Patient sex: M
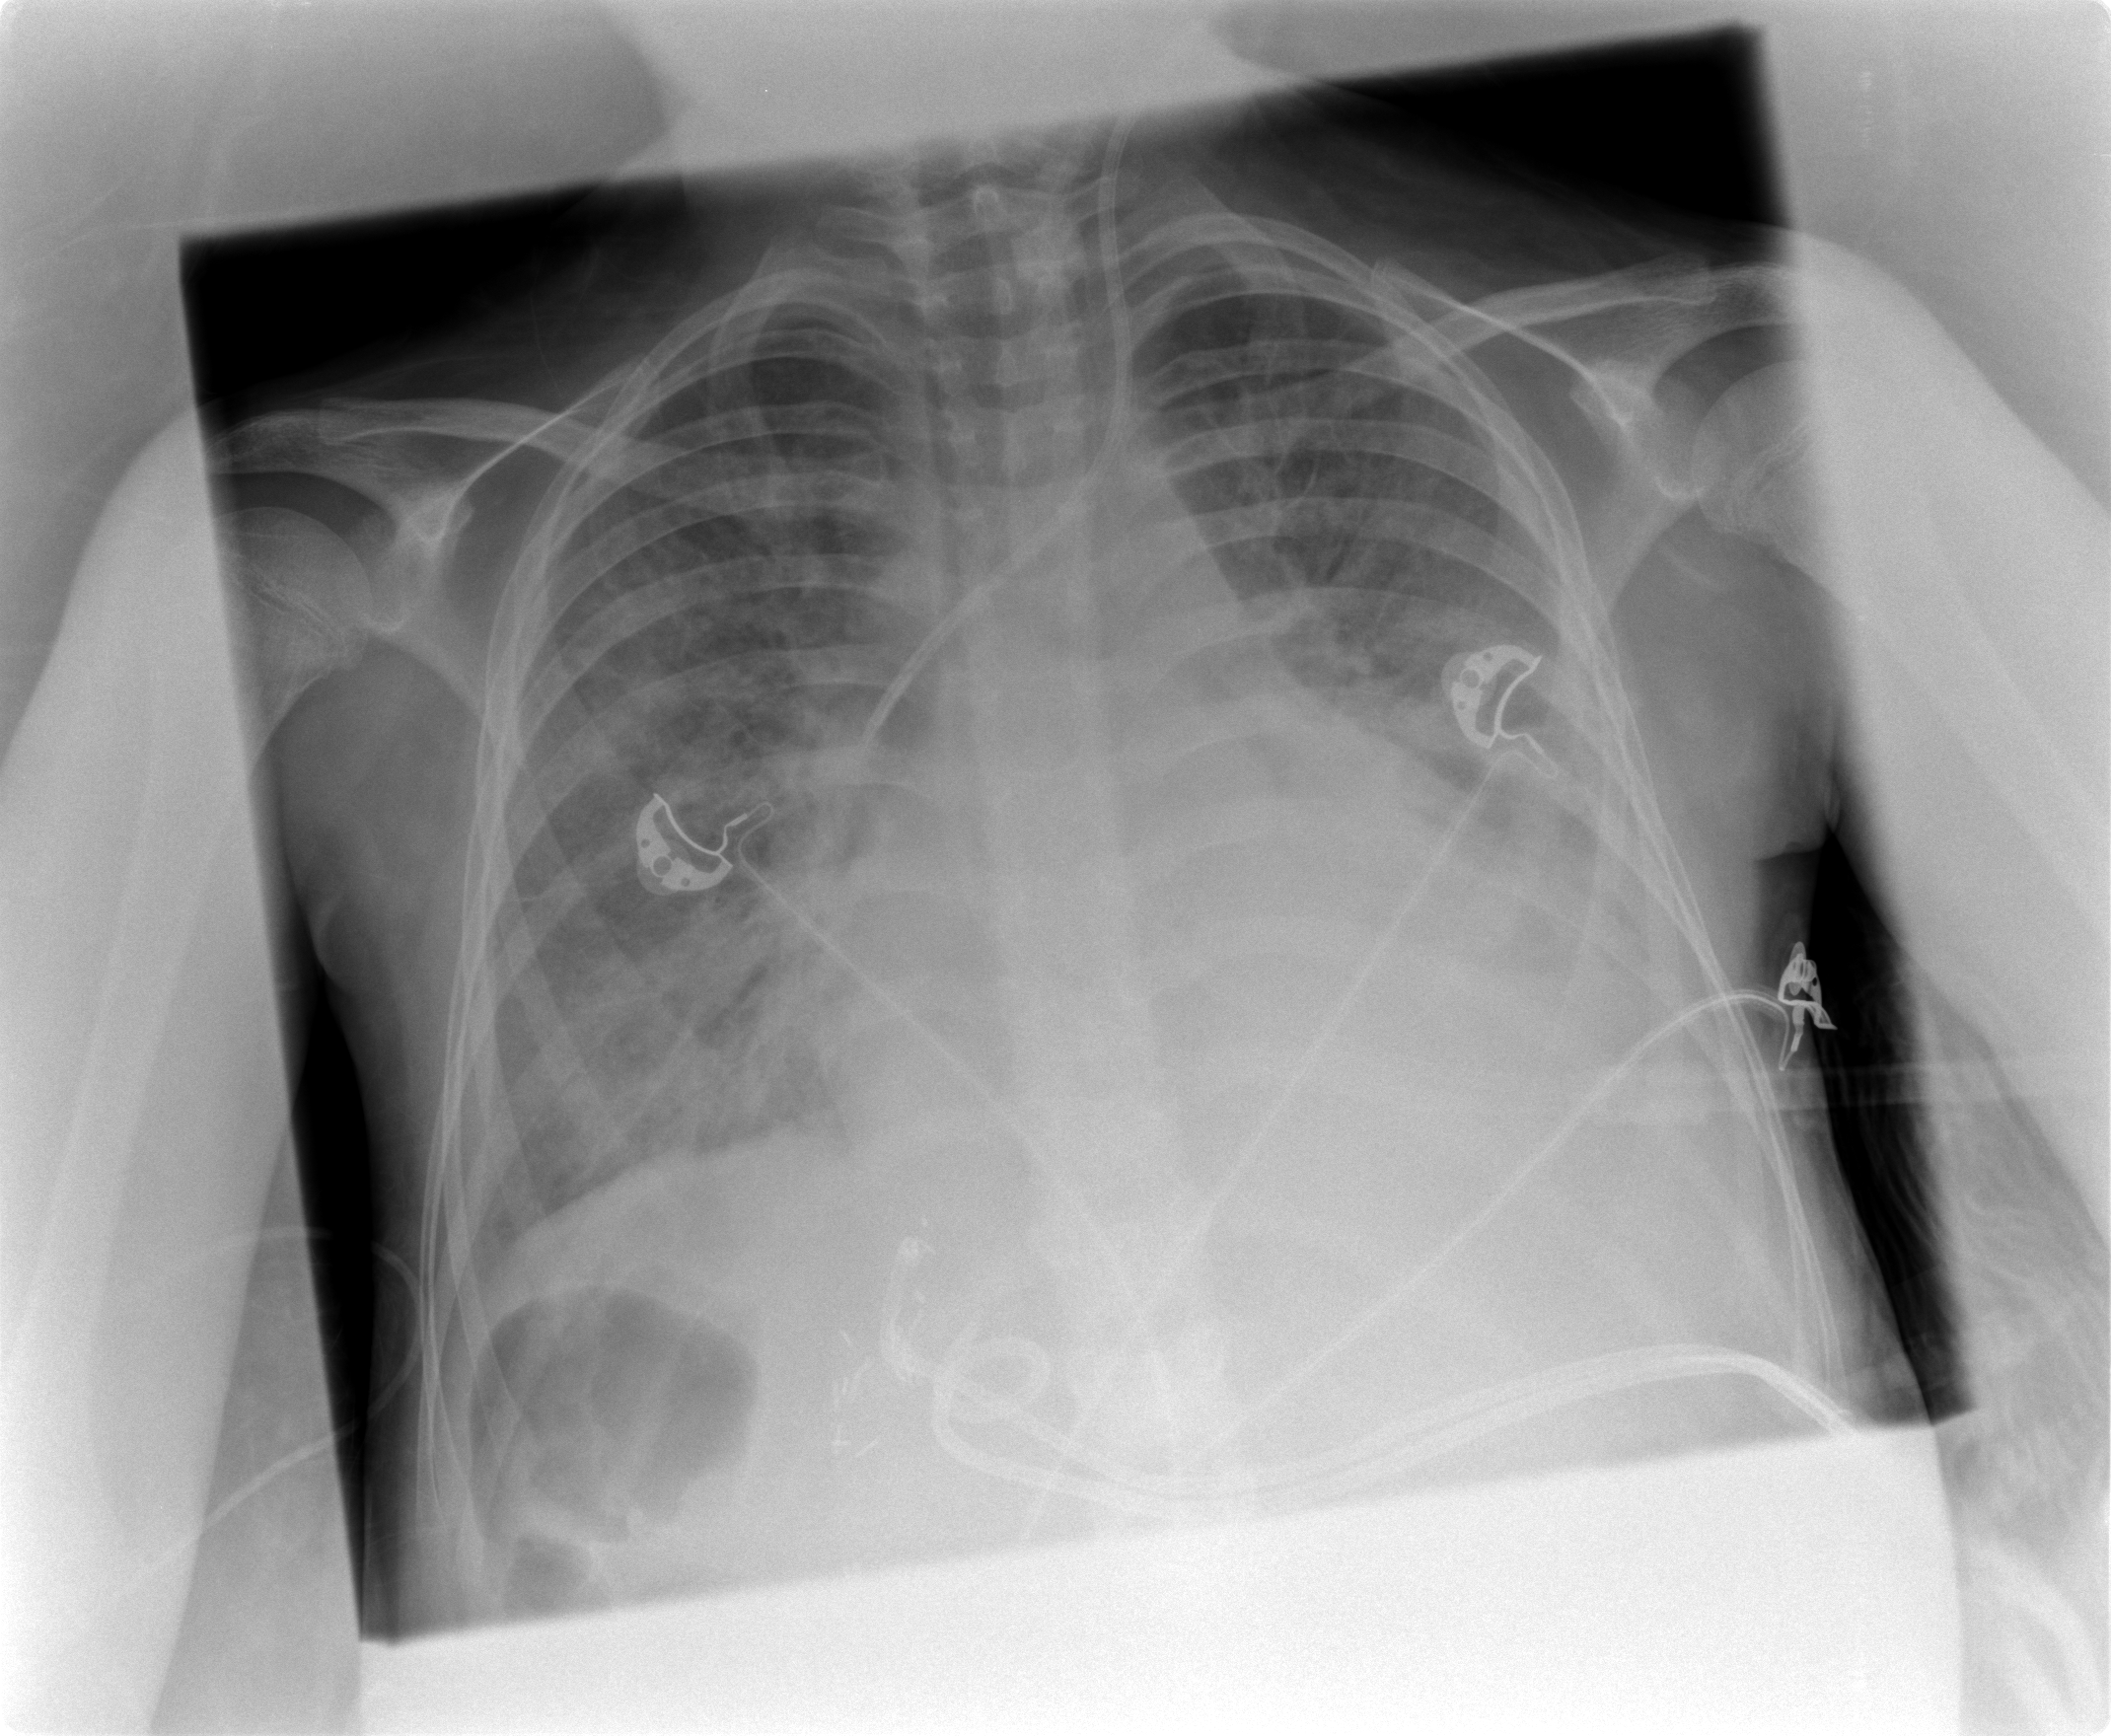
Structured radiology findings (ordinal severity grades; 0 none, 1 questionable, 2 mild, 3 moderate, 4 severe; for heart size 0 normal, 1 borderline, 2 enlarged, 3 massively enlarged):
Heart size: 2
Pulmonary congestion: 1
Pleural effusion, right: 2
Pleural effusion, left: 3
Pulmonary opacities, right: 3
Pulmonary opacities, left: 3
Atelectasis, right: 2
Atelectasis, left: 3